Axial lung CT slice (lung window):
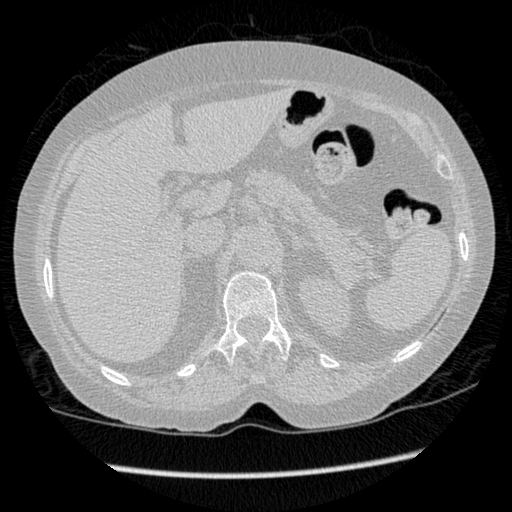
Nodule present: no